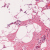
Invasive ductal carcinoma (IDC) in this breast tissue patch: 0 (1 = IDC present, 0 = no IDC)